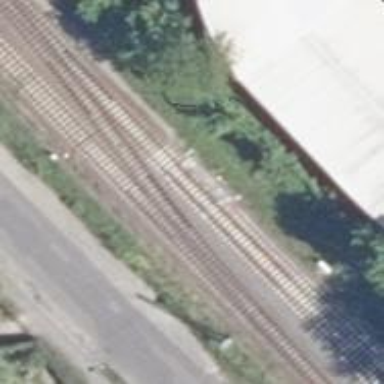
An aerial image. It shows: Railway siding for service.